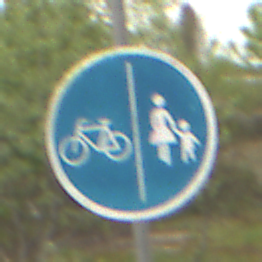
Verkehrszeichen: GetrennterRadUndGehwegRadwegLinks
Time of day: MorningAfternoon
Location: Outdoor (Nature)
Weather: Overcast
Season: NotSpecified
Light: Natural